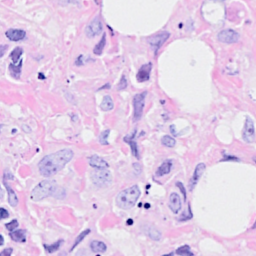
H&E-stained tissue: Breast